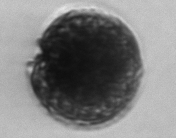
Label: Alexandrium_catenella